Field crop: tomato
Growth stage: 1
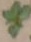
Species: solanum